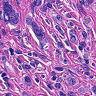
Metastatic tissue present: yes